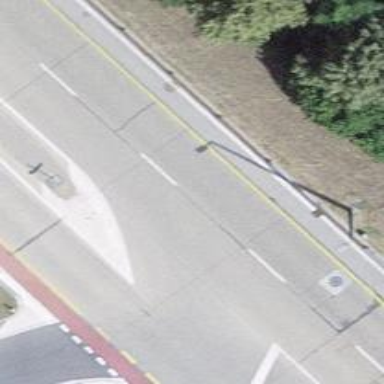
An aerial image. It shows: Asphalt road with primary link designation.